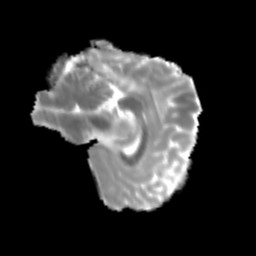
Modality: MD
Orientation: sagittal
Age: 25
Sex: female
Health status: healthy
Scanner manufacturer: siemens
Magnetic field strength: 3 T
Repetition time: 3.6 s
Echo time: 0.0964 s